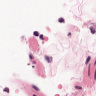
Metastatic tissue present: no